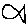
Label: fish